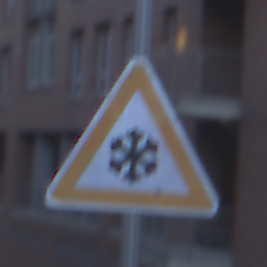
Verkehrszeichen: SchneeOderEisglaette
Umgebung: Outdoor, Urban
Tageszeit: SunriseSunset
Wetter: Clear
Licht: Natural
Jahreszeit: NotSpecified
Kontrast: MediumContrast